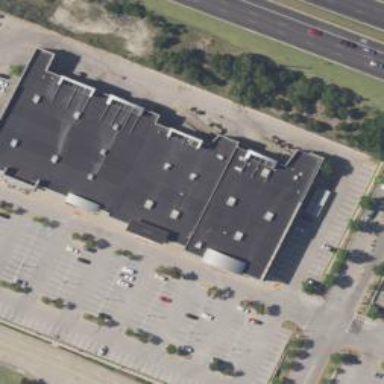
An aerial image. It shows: Part of building.